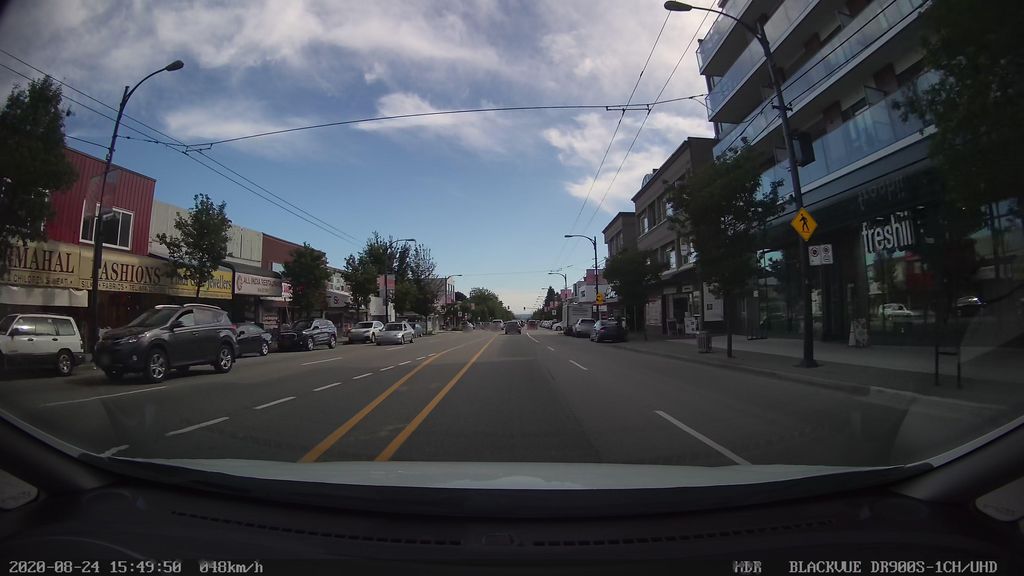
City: vancouver